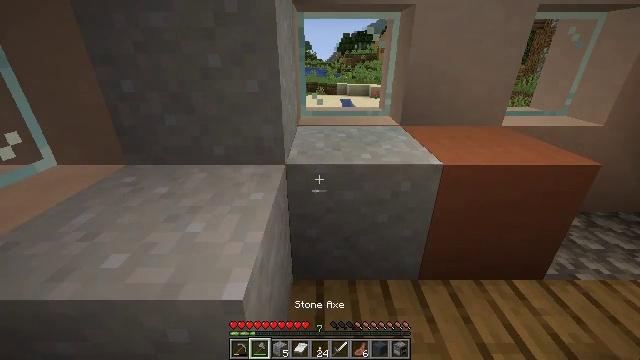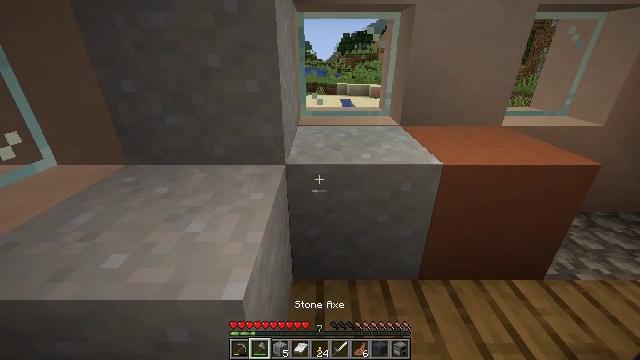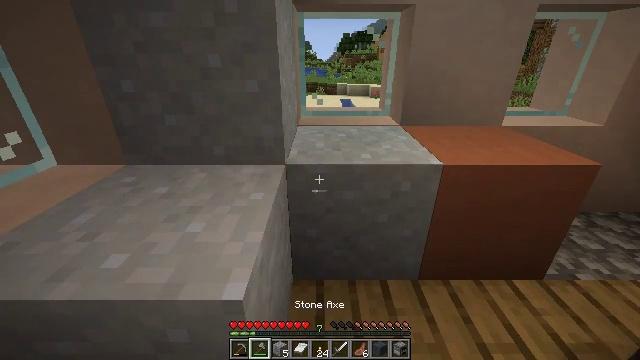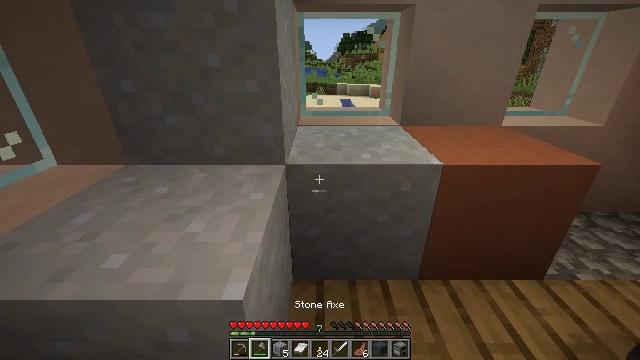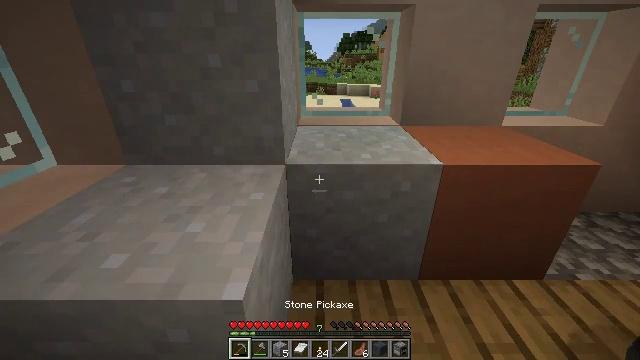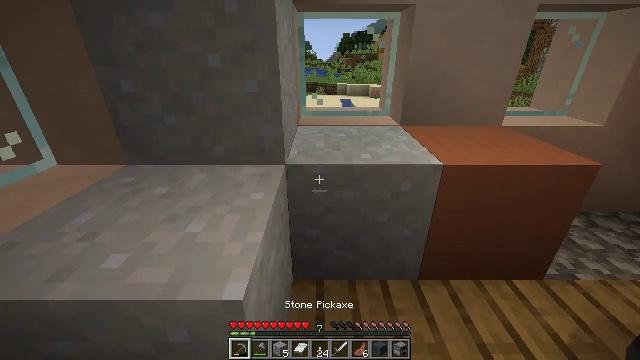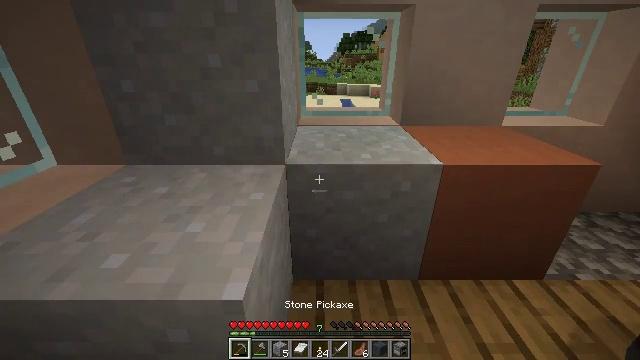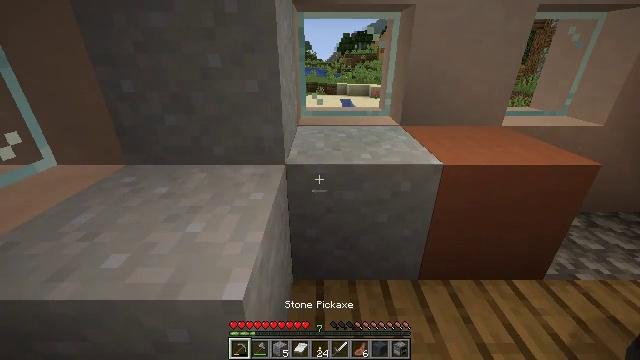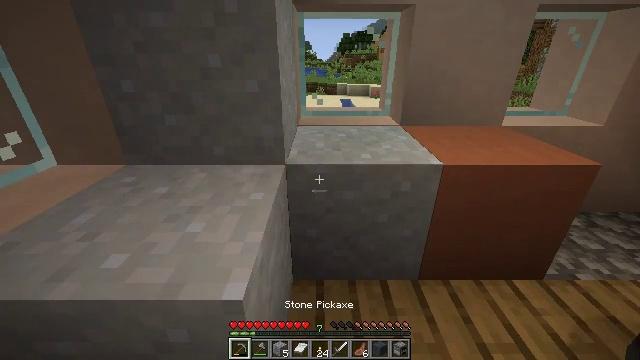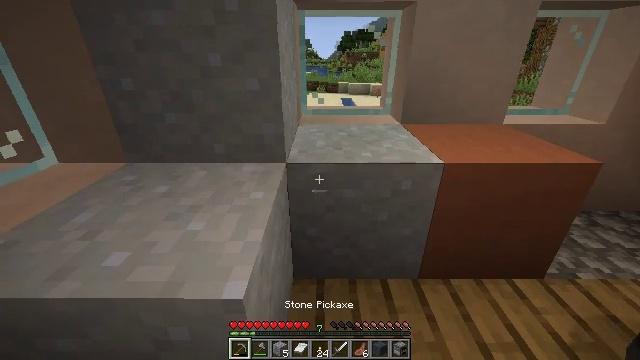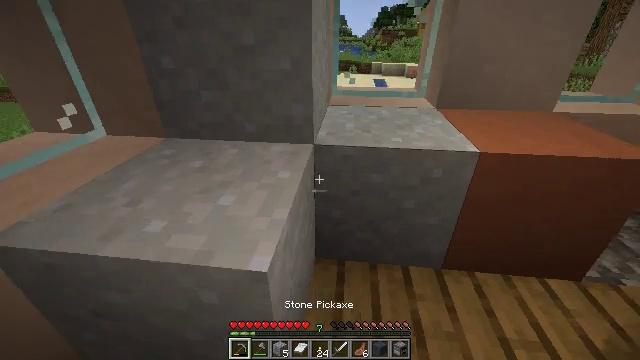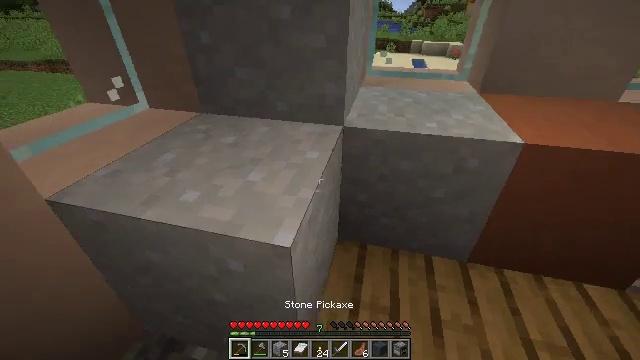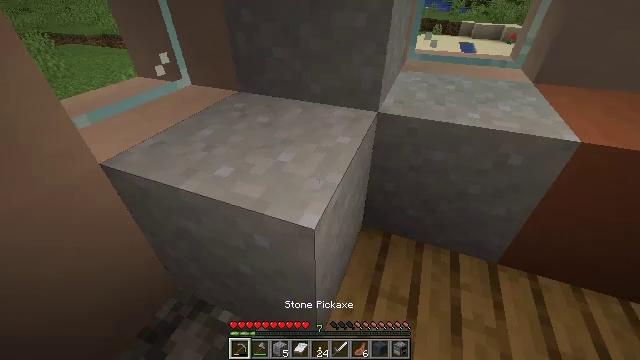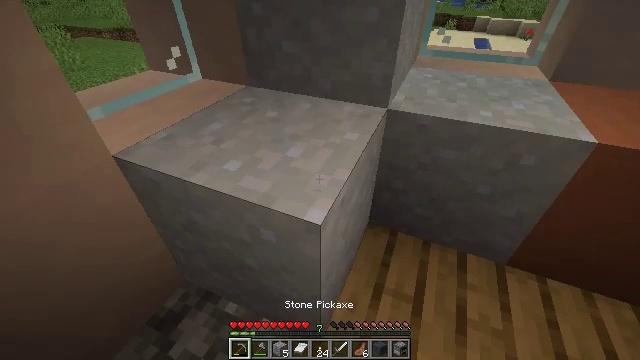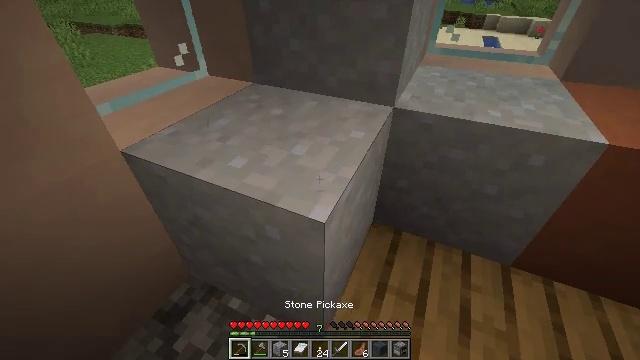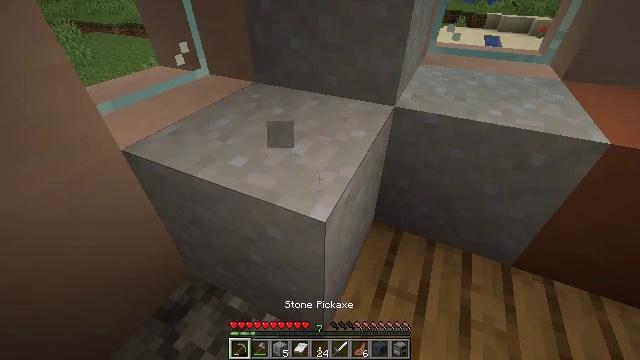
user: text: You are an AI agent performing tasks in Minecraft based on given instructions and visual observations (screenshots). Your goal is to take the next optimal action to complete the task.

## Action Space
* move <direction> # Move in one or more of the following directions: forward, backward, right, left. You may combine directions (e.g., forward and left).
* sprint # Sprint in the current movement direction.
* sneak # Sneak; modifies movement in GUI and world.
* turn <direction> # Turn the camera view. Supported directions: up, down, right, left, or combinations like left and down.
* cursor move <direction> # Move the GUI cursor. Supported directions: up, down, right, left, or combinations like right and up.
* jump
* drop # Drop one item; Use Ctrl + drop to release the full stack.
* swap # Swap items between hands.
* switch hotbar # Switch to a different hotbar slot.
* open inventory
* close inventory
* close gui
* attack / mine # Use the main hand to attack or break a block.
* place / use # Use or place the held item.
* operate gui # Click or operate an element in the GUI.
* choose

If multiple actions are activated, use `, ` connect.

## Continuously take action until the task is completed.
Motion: motion action
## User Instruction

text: Dig up clay found underwater.
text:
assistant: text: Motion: no_op
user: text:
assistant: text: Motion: no_op
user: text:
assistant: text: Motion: no_op
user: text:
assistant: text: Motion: no_op
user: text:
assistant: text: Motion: no_op
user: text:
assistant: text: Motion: no_op
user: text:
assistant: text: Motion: no_op
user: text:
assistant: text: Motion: no_op
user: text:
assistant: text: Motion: no_op
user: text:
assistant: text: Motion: turn left and down
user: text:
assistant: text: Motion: turn left and down
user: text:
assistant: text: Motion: turn left and down
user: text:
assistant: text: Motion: turn left
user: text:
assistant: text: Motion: turn left
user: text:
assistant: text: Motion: attack / mine
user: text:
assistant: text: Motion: attack / mine
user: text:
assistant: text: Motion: attack / mine
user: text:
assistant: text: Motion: attack / mine
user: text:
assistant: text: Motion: attack / mine
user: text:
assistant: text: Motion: attack / mine
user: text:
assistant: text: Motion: attack / mine
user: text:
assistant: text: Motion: attack / mine
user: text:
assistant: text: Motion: attack / mine
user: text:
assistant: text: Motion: attack / mine
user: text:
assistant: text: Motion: attack / mine
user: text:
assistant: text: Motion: attack / mine
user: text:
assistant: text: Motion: attack / mine
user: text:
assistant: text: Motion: attack / mine
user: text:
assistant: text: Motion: attack / mine
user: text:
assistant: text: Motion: attack / mine